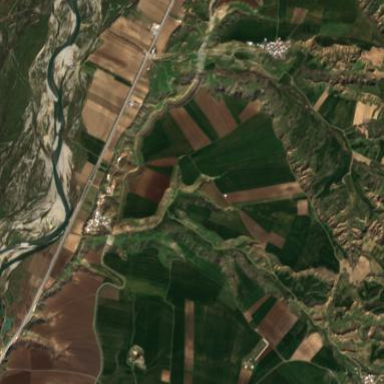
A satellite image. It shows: Picturesque farmland scene.